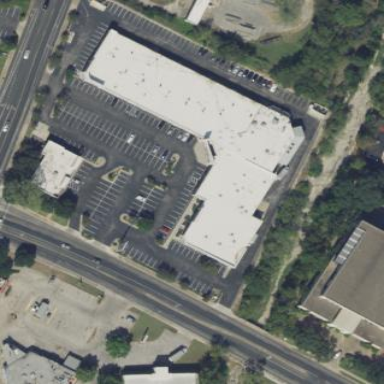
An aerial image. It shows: Retail building.